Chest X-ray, PA view. Patient: 68 years old, sex F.
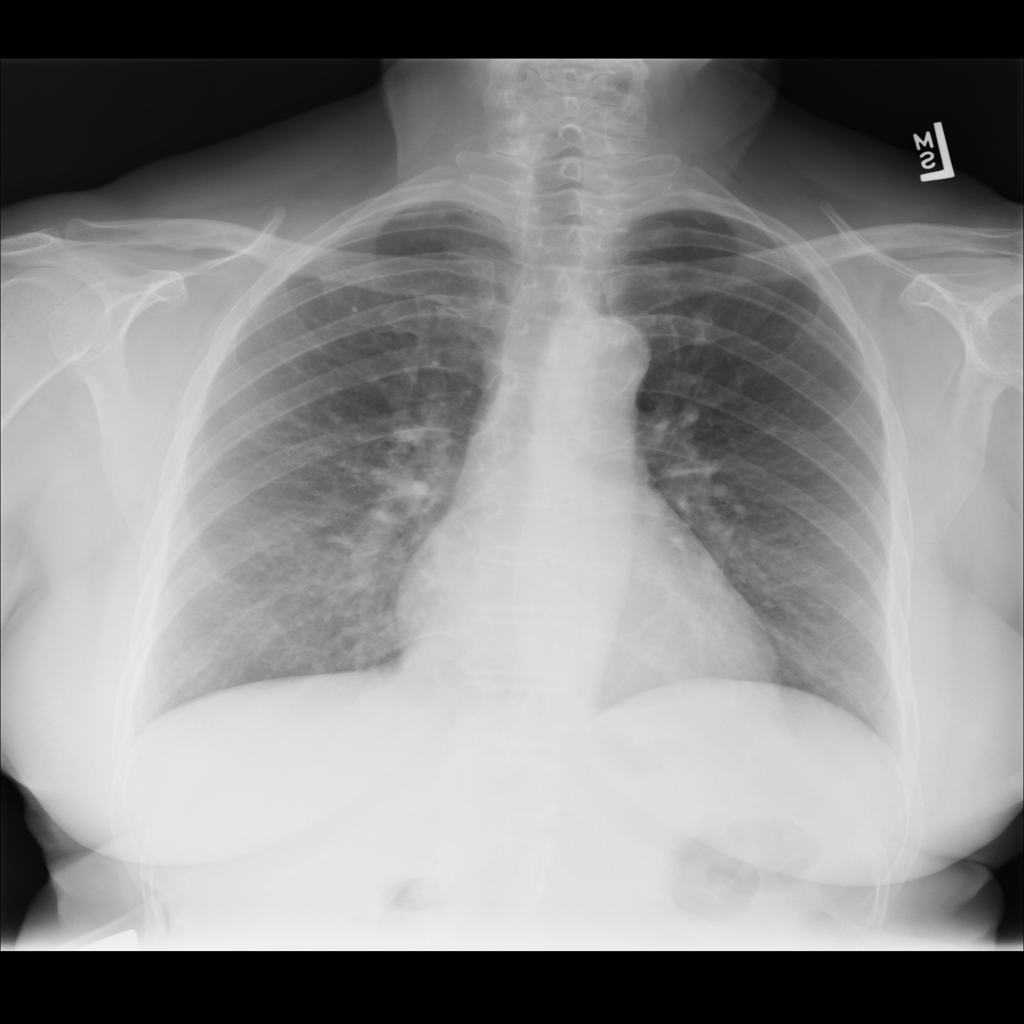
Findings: Emphysema